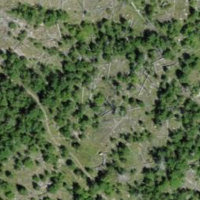
EUNIS habitat code: 43
Species observed at this site:
Campanula rapunculoides